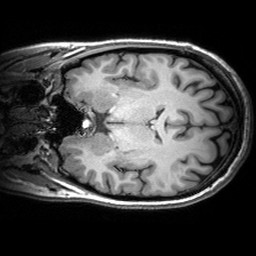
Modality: T1w
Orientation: coronal
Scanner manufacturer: siemens
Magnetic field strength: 3 T
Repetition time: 2.53 s
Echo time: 0.00299 s